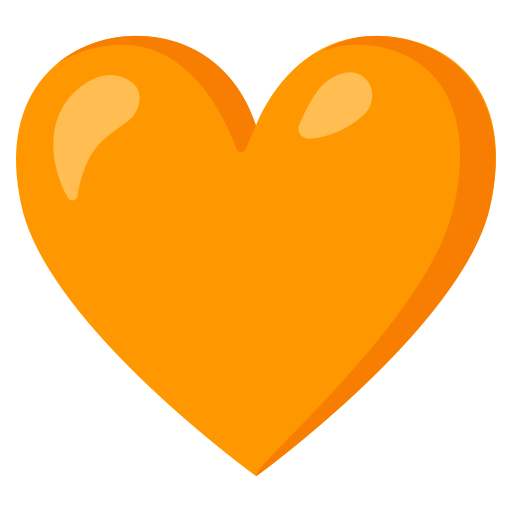
Emoji: 🧡